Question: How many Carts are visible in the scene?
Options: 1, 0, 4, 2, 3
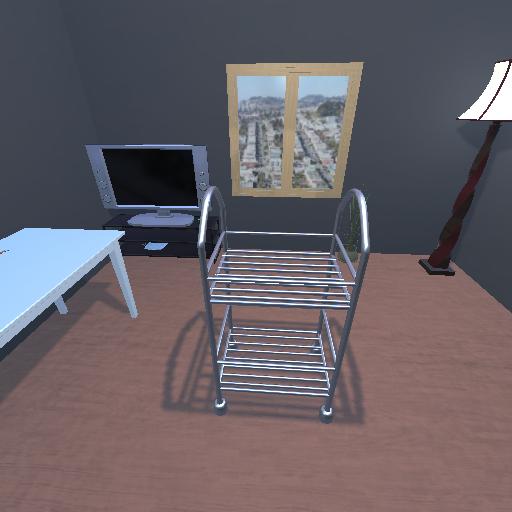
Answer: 1